Interaction volume radius: 10 \u00c5
Interaction volume height: 10 \u00c5
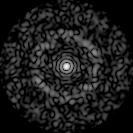
Disorder parameter: 0.8216